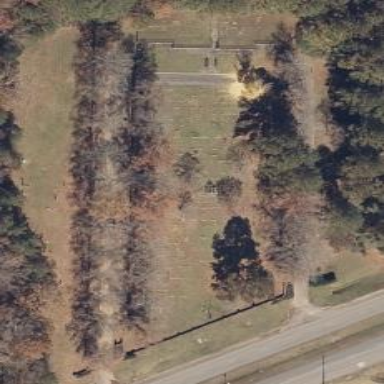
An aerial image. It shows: Cemetery or graveyard.